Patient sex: M
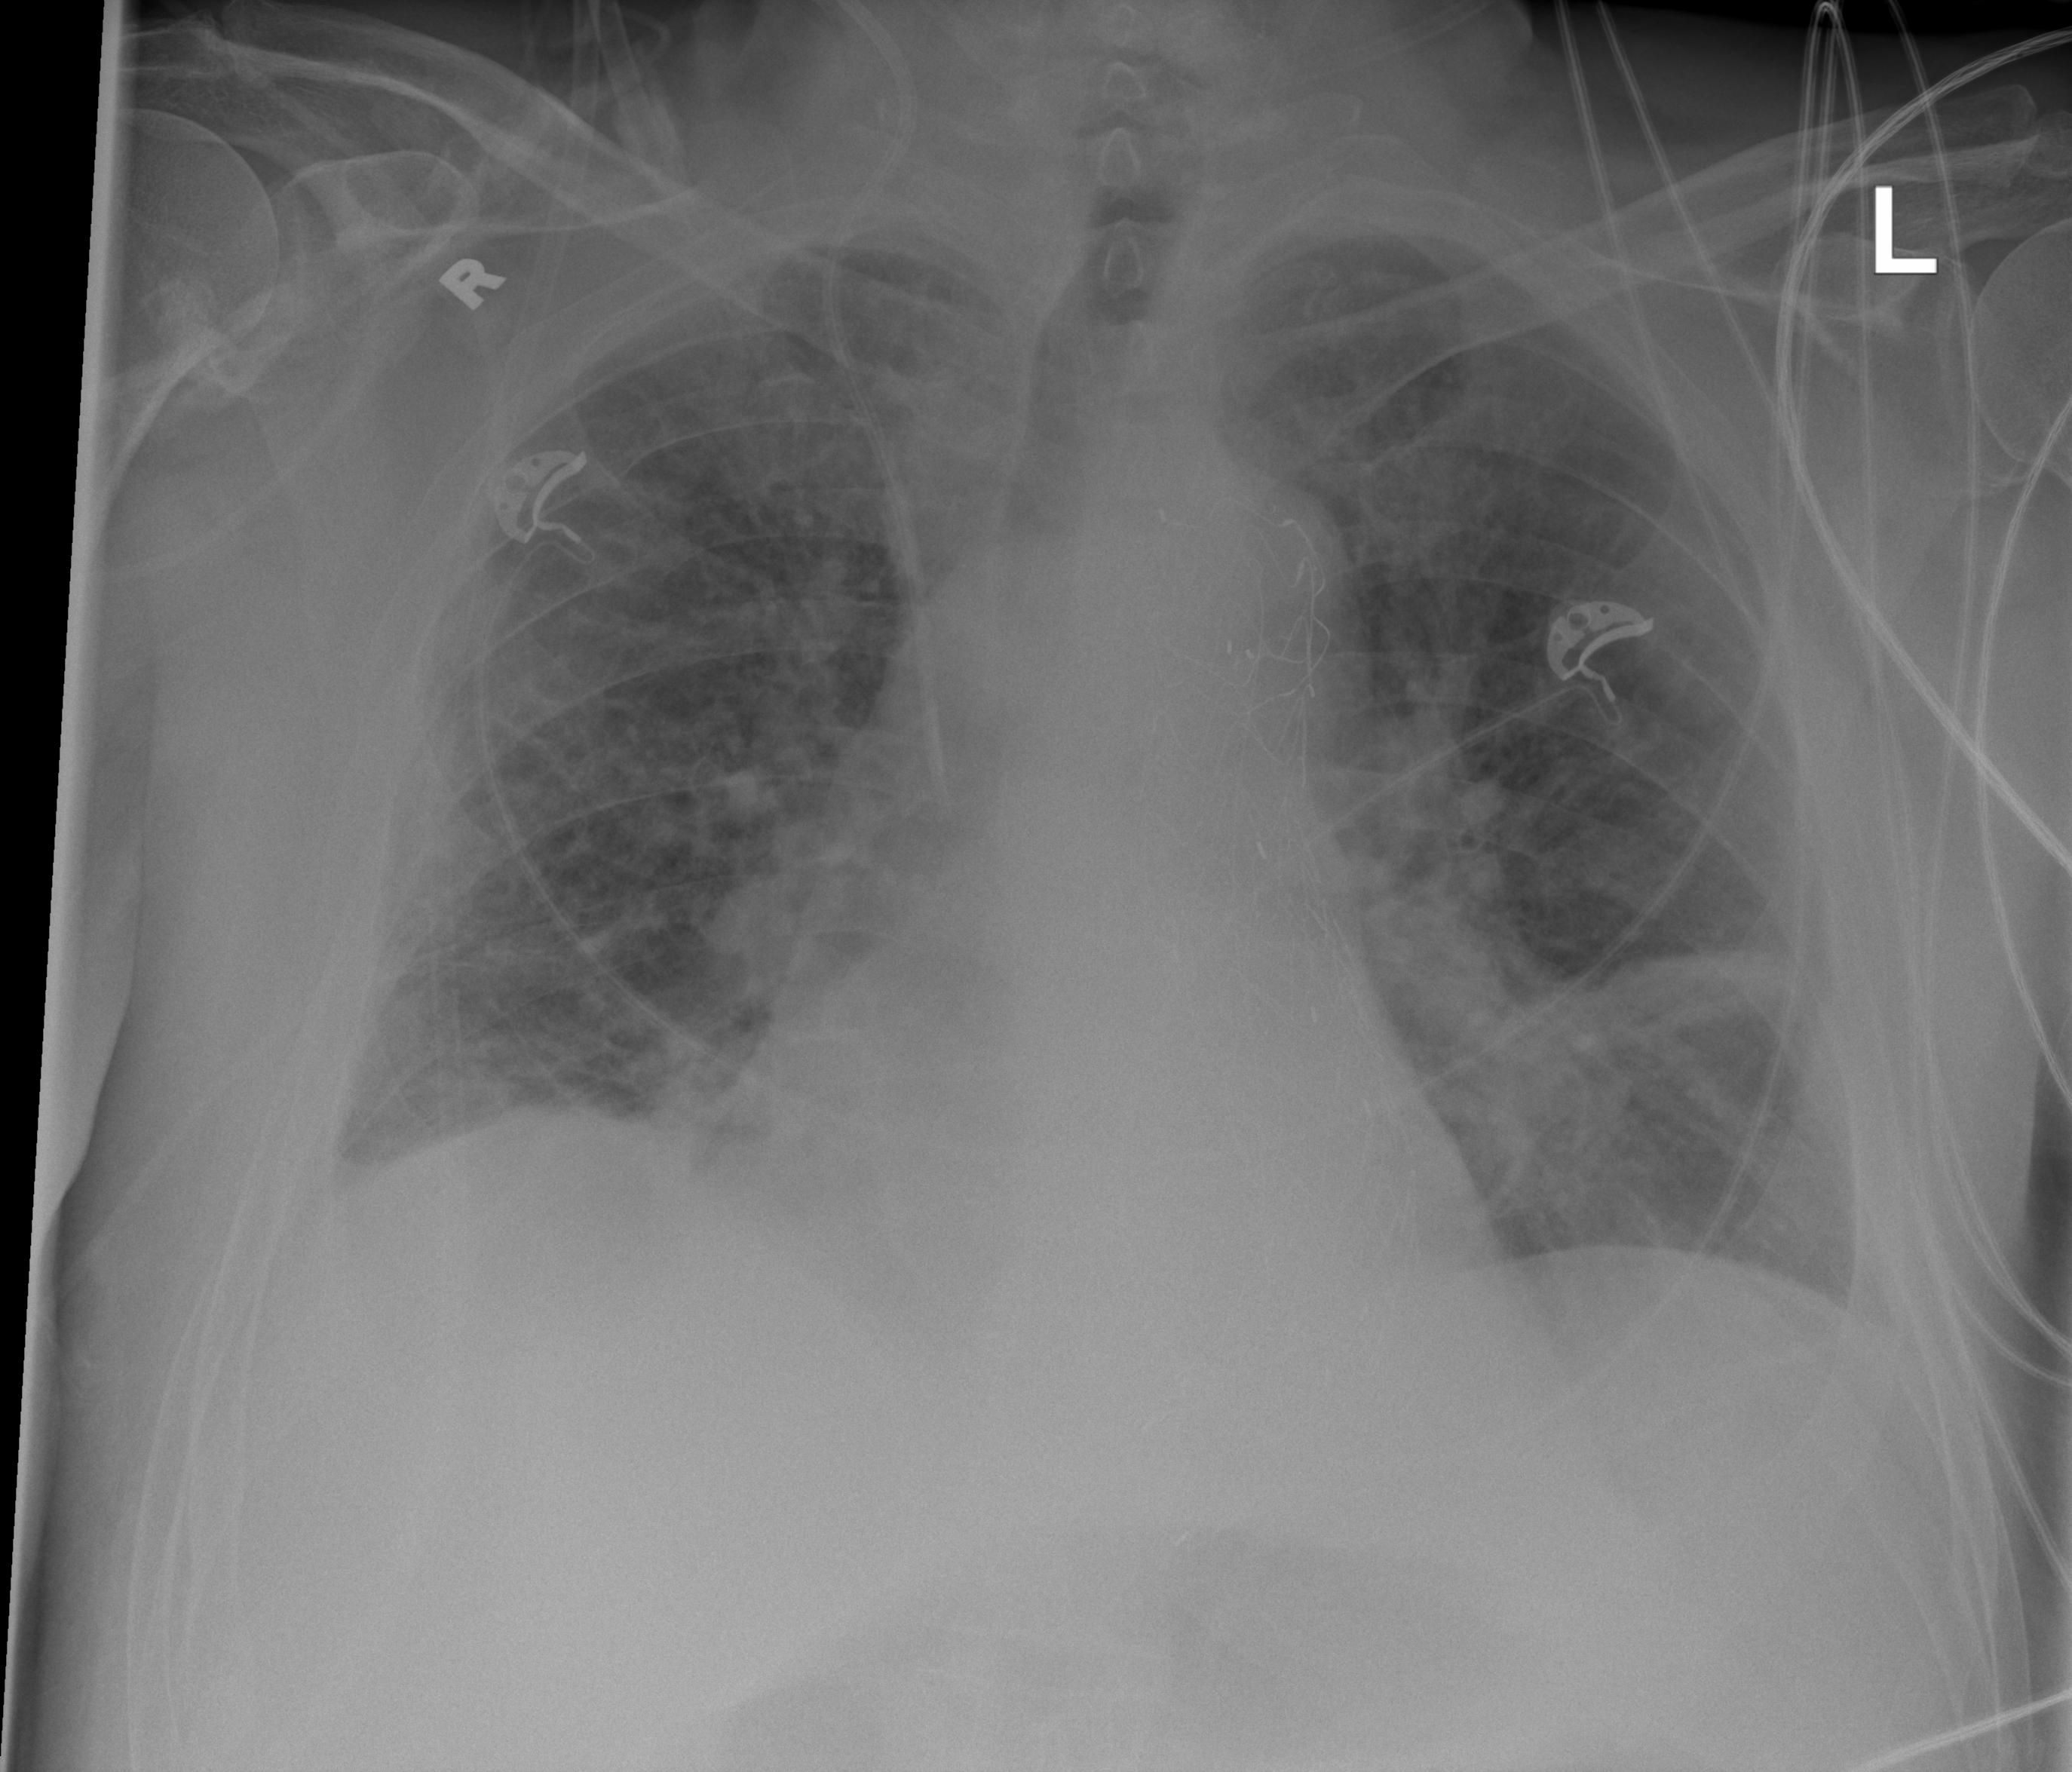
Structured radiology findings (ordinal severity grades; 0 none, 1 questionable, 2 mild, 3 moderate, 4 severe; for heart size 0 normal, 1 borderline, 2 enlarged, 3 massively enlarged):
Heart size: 1
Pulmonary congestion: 1
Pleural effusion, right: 2
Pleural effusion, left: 1
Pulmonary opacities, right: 2
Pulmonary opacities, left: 2
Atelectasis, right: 2
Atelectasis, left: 2